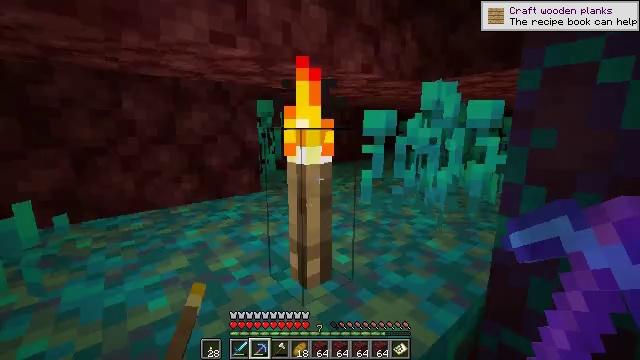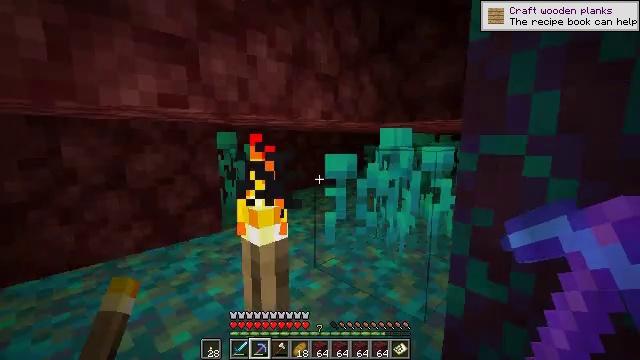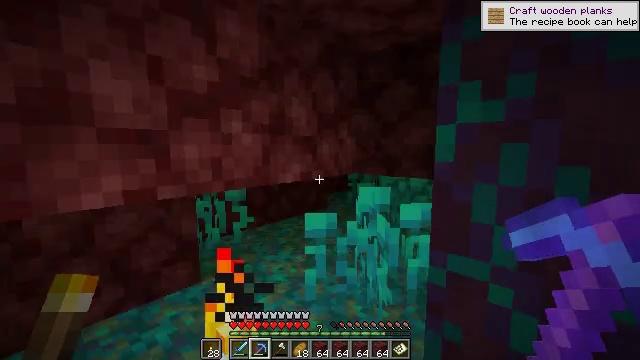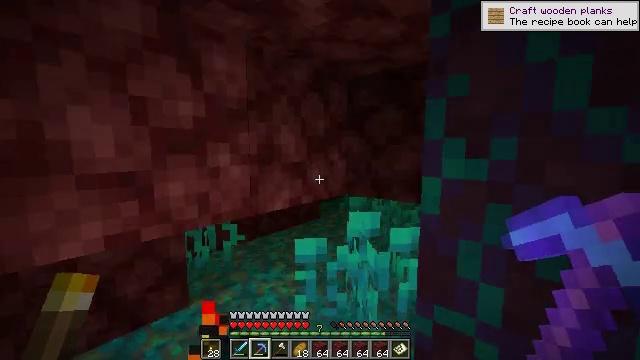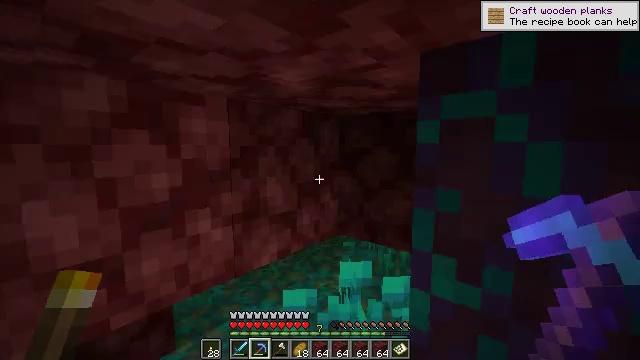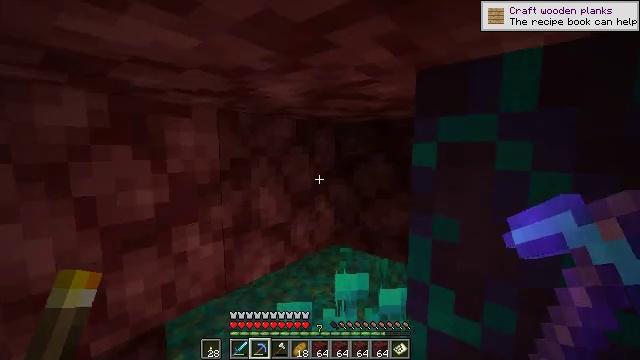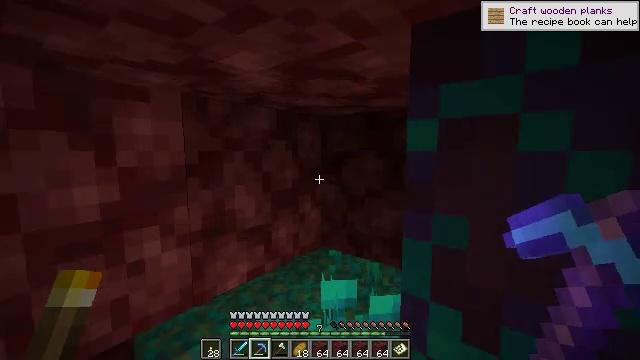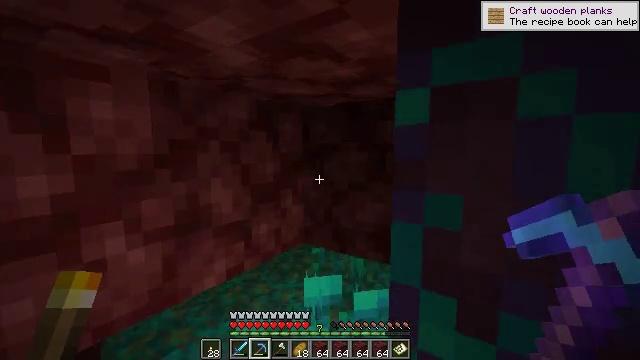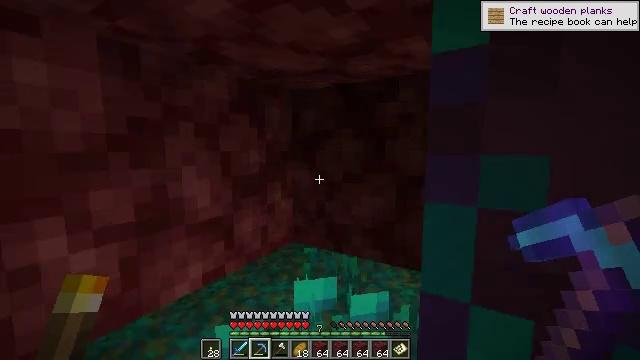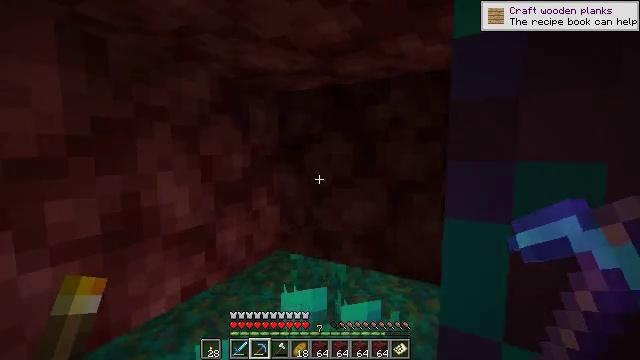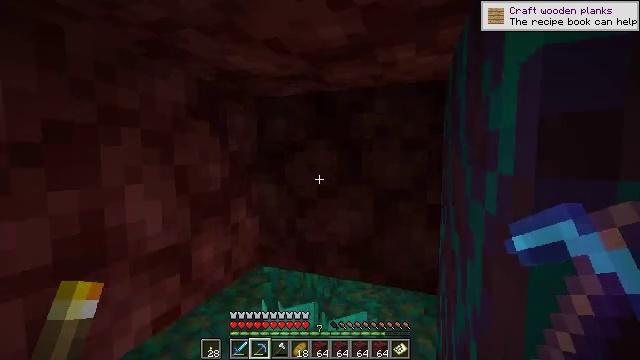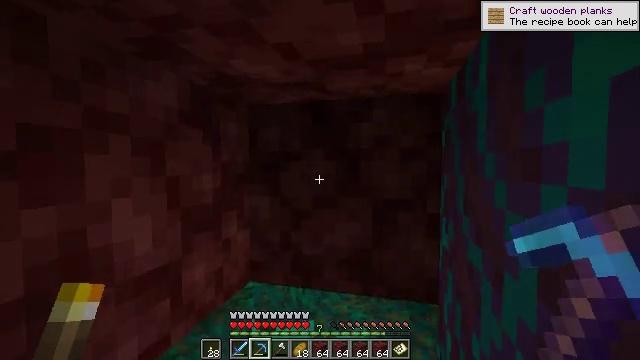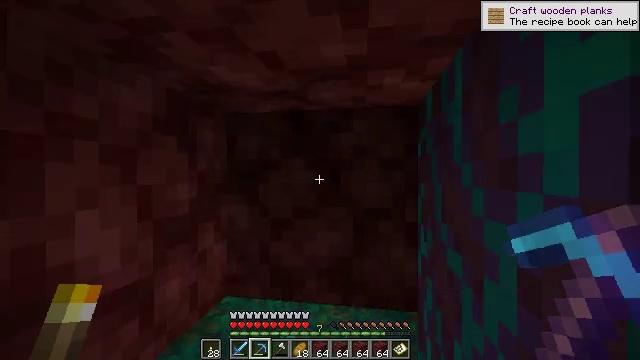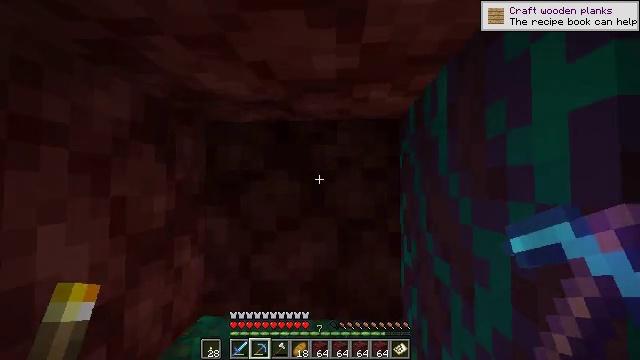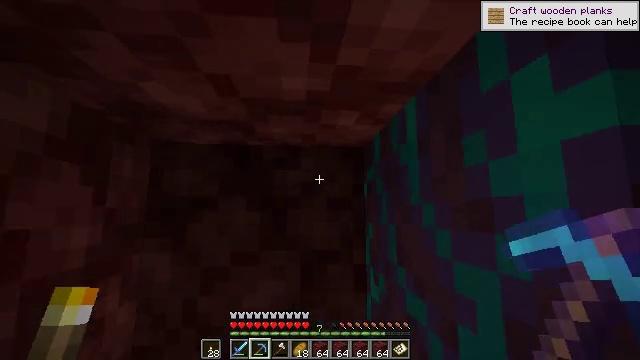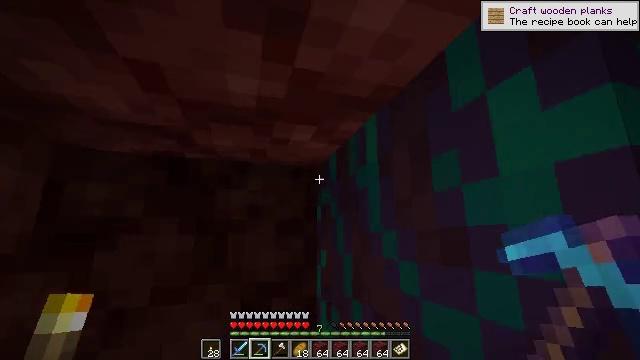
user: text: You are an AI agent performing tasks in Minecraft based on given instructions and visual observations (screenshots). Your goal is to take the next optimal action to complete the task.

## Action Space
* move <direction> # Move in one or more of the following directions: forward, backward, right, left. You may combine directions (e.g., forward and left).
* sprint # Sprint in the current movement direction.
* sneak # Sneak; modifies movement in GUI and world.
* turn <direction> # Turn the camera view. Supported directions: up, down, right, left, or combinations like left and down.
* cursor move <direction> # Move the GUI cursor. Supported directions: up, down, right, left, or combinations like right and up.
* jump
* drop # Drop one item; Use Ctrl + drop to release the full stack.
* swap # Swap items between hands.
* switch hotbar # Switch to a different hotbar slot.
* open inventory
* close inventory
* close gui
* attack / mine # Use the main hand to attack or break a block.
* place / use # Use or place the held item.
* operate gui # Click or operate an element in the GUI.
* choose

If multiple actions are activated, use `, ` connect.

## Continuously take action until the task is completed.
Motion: motion action
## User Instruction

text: Attack the torch to pick it up.
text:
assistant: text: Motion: move forward, turn right and up, jump
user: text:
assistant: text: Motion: move forward, turn right and up, jump
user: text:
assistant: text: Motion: move forward, turn right, jump
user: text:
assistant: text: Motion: move forward, jump
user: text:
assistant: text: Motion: move forward, jump
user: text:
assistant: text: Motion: move forward, turn right
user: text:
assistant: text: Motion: move forward, turn right
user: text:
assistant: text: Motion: move forward, turn right
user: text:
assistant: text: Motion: move forward, turn right
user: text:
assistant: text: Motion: move forward, turn right and up
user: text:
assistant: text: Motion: move forward, turn right and up
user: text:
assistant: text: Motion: move forward, turn right and up
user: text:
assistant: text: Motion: move forward, turn right and up
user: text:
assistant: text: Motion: move forward, turn right and up
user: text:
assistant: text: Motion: move forward, turn right and up
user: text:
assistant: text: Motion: turn right and up
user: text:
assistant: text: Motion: turn right
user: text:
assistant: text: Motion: turn right
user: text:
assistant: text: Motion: turn right
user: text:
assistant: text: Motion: turn right and down
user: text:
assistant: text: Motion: turn right and down
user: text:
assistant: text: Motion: turn right and down
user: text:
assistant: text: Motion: move right, turn right
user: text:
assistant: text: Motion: move right, turn down
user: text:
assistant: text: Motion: move back and move right, turn down
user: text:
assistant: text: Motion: move back and move right, turn down
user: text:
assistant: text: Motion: move back and move right, turn down
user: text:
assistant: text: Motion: move back and move right, turn down
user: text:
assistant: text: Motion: move back and move right, turn left and down
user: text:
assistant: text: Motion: move back and move right, turn left and down